Question: Sometimes, due to the nicety of a compiler, language or luck of a programmer, a programmer may get away with some pretty sloppy code. In order to produce the cleanest build possible, i'd like to configure my Xcode settings to complain about the slightest suspected impropriety.
From your experience, what would you suggest?
The following comes to mind, but is there more?

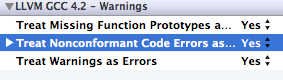
Answer: i use something like this in my codebase (make an xcconfig). it's slightly dated (partly for toolset compatibility), but generally compatible with c, c++, objc, objc++ using Xcode's gcc4.2 and clang:
'''
GCC_TREAT_IMPLICIT_FUNCTION_DECLARATIONS_AS_ERRORS = YES
GCC_TREAT_NONCONFORMANT_CODE_ERRORS_AS_WARNINGS = YES
GCC_TREAT_WARNINGS_AS_ERRORS = NO
GCC_WARN_64_TO_32_BIT_CONVERSION = YES
GCC_WARN_ABOUT_DEPRECATED_FUNCTIONS = YES
GCC_WARN_ABOUT_GLOBAL_CONSTRUCTORS = YES
GCC_WARN_ABOUT_INVALID_OFFSETOF_MACRO = YES
GCC_WARN_ABOUT_MISSING_FIELD_INITIALIZERS = YES
GCC_WARN_ABOUT_MISSING_NEWLINE = YES
GCC_WARN_ABOUT_MISSING_PROTOTYPES = YES
GCC_WARN_ABOUT_POINTER_SIGNEDNESS = YES
GCC_WARN_ABOUT_RETURN_TYPE = YES
GCC_WARN_ALLOW_INCOMPLETE_PROTOCOL = YES
GCC_WARN_CHECK_SWITCH_STATEMENTS = YES
GCC_WARN_EFFECTIVE_CPLUSPLUS_VIOLATIONS = YES
GCC_WARN_FOUR_CHARACTER_CONSTANTS = YES
GCC_WARN_HIDDEN_VIRTUAL_FUNCTIONS = YES
GCC_WARN_INHIBIT_ALL_WARNINGS = NO
GCC_WARN_INITIALIZER_NOT_FULLY_BRACKETED = YES
GCC_WARN_MISSING_PARENTHESES = YES
GCC_WARN_NON_VIRTUAL_DESTRUCTOR = YES
GCC_WARN_PEDANTIC = YES
GCC_WARN_SHADOW = YES
GCC_WARN_SIGN_COMPARE = YES
GCC_WARN_STRICT_SELECTOR_MATCH = YES
GCC_WARN_TYPECHECK_CALLS_TO_PRINTF = YES
GCC_WARN_UNDECLARED_SELECTOR = YES
GCC_WARN_UNKNOWN_PRAGMAS = YES
GCC_WARN_UNUSED_FUNCTION = YES
GCC_WARN_UNUSED_LABEL = YES
GCC_WARN_UNUSED_PARAMETER = YES
GCC_WARN_UNUSED_VALUE = YES
GCC_WARN_UNUSED_VARIABLE = YES
// this gets sloppy
WARNING_CFLAGS = -Waddress -Woverflow -Winline -pedantic -Wundef -Wstrict-overflow -Wstrict-overflow=4 -Wsequence-point -Wdeprecated-declarations -Wendif-labels -Winit-self -Wstrict-aliasing=2 -Wstrict-aliasing -Wextra -Wcast-align -Wcast-qual -Wchar-subscripts -Wcomment -Wconversion -Wfloat-equal -Wformat -Wformat=2 -Wformat-extra-args -Wformat-security -Wimplicit -Winit-self -Winvalid-pch -Wmissing-braces -Wmissing-field-initializers -Wmissing-format-attribute -Wmultichar -Wparentheses -Wpointer-arith -Wredundant-decls -Wreturn-type -Wsequence-point -Wshadow -Wstack-protector -Wsign-compare -Wswitch -Wswitch-default -Wswitch-enum -Wtrigraphs -Wundef -Wunknown-pragmas -Wunused -Wunused-function -Wunused-label -Wunused-parameter -Wunused-value -Wunused-variable -Wwrite-strings -Wvariadic-macros -Winline -Wformat-nonliteral $(inherited)
WARNING_CPLUSPLUSFLAGS = -Wno-long-long -Waddress -Woverflow -Winline -Wno-non-virtual-dtor -pedantic -Wundef -Wstrict-overflow -Wstrict-overflow=4 -Wsequence-point -Wdeprecated-declarations -Wendif-labels -Winit-self -Wstrict-aliasing=2 -Wstrict-aliasing -Wextra -Wcast-align -Wcast-qual -Wchar-subscripts -Wcomment -Wconversion -Wfloat-equal -Wformat -Wformat=2 -Wformat-extra-args -Wformat-security -Wimplicit -Winit-self -Winvalid-offsetof -Winvalid-pch -Wmissing-braces -Wmissing-field-initializers -Wmissing-format-attribute -Wmultichar -Wparentheses -Wpointer-arith -Wredundant-decls -Wreturn-type -Wsequence-point -Wshadow -Wstack-protector -Wsign-compare -Wswitch -Wswitch-default -Wswitch-enum -Wtrigraphs -Wundef -Wunknown-pragmas -Wunused -Wunused-function -Wunused-label -Wunused-parameter -Wunused-value -Wunused-variable -Wwrite-strings -Wvariadic-macros -Wreorder -Weffc++ -Wdeprecated -Woverloaded-virtual -Wsign-promo -Wold-style-cast -Winline -Wformat-nonliteral $(inherited)
// not categorized as a warning, but will enable warnings
GCC_STRICT_ALIASING = YES
// Apple headers are too much for this
GCC_WARN_MULTIPLE_DEFINITION_TYPES_FOR_SELECTOR = NO
// useful for some output (conversions), but useless for the other half (implicit conversions which do not apply to c++). clang covers many of the cases with its warnings.
GCC_WARN_PROTOTYPE_CONVERSION = NO
// disabled by default - *do* enable in optimized configurations
GCC_WARN_UNINITIALIZED_AUTOS = NO
// clang-ana:
CLANG_ANALYZER_DEADCODE_DEADSTORES = YES
CLANG_ANALYZER_DEADCODE_IDEMPOTENT_OPERATIONS = YES
CLANG_ANALYZER_OBJC_SELF_INIT = YES
'''
if you've already dropped gcc, then you can remove many which clang does not support. clang has a few options of its own (varies greatly by the distributions you're using).